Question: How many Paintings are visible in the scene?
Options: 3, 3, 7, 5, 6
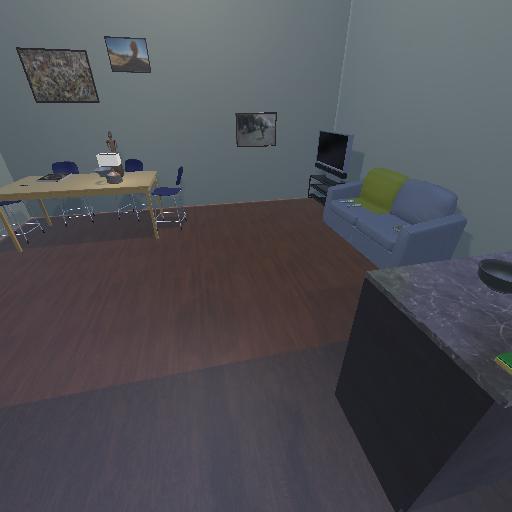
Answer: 3